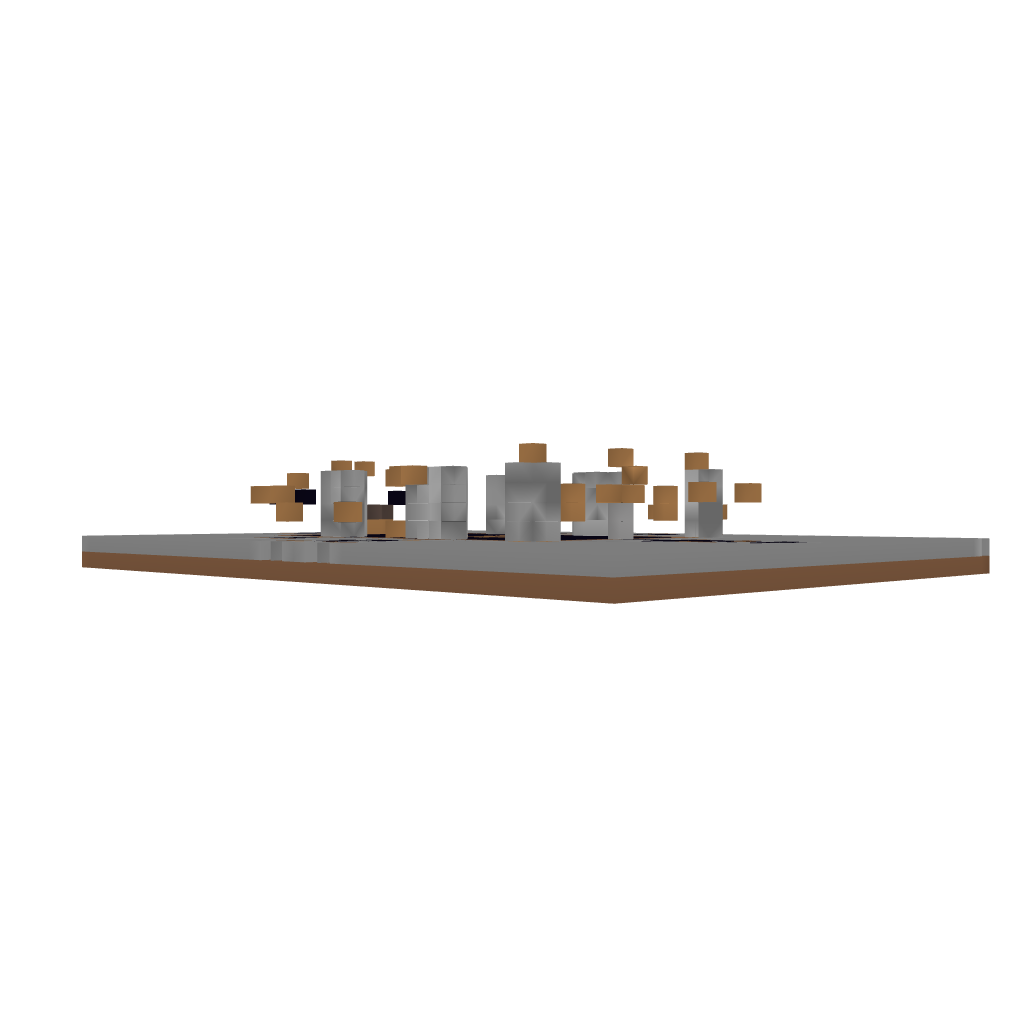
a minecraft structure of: Intricate minecraft house/temple